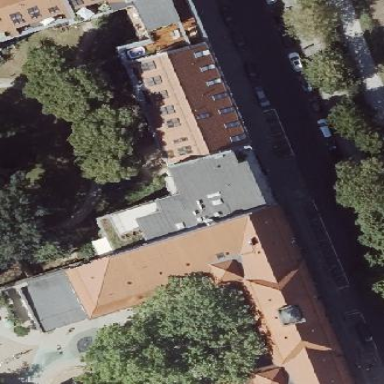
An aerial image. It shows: Street side parking area.